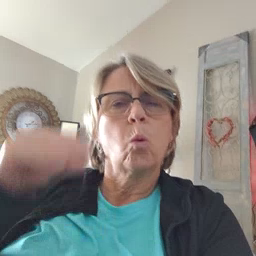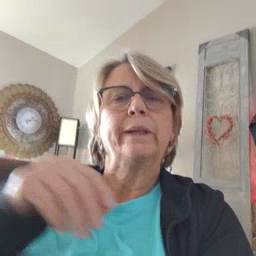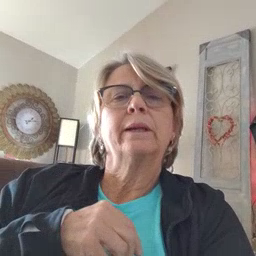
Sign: story